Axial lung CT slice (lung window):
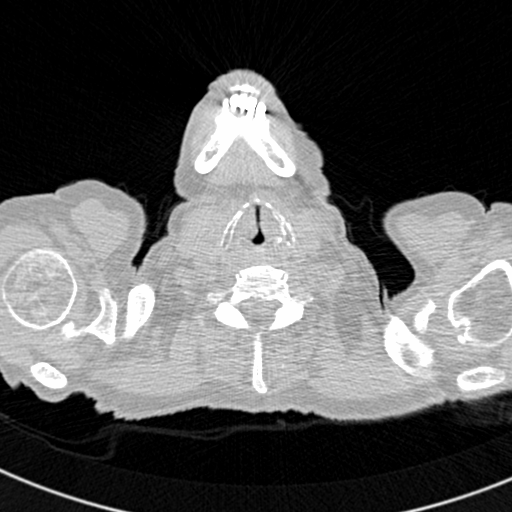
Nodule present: no